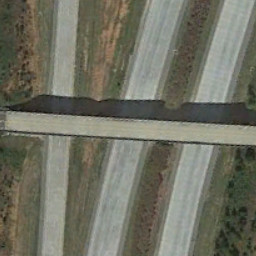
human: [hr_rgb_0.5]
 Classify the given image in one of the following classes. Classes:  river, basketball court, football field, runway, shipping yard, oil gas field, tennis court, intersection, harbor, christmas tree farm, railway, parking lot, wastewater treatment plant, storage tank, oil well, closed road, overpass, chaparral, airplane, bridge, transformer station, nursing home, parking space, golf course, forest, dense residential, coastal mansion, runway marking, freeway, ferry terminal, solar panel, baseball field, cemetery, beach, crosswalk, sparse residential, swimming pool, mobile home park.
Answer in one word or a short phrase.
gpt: overpass